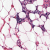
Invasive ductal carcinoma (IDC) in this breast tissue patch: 0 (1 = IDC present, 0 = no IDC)